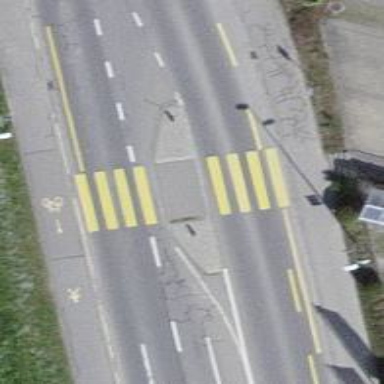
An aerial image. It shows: Footway with zebra crossing.